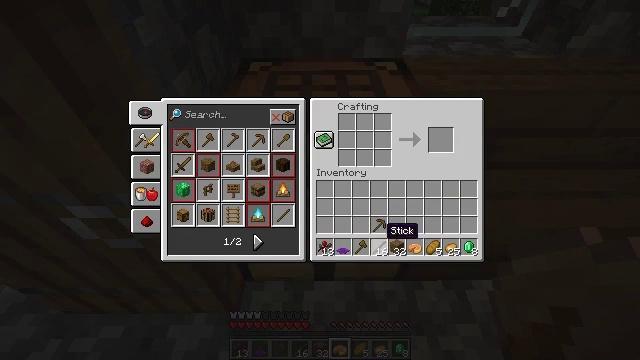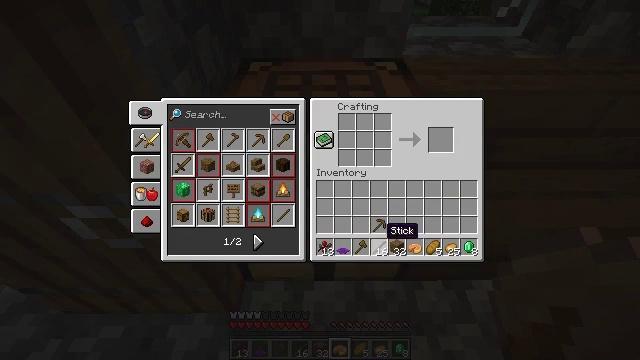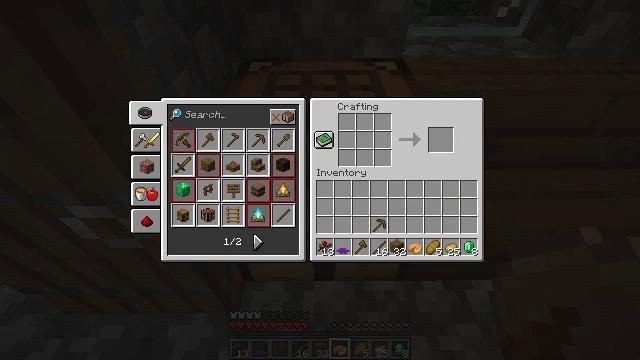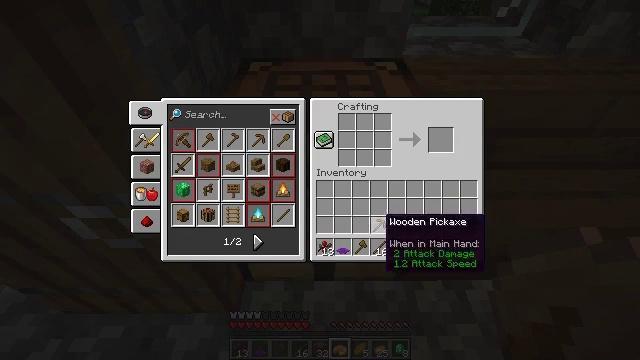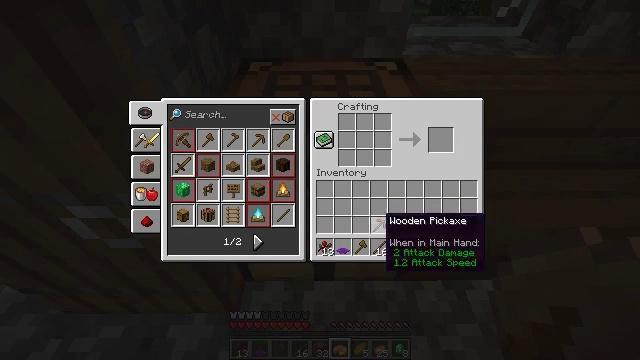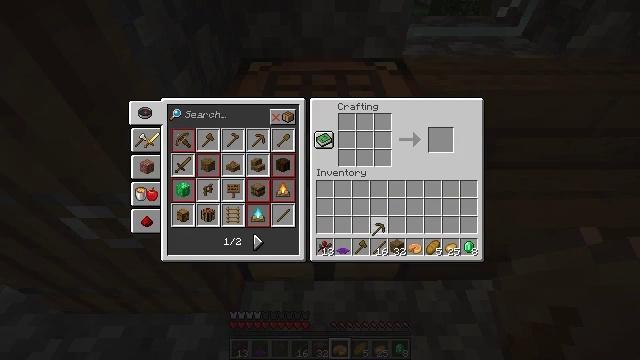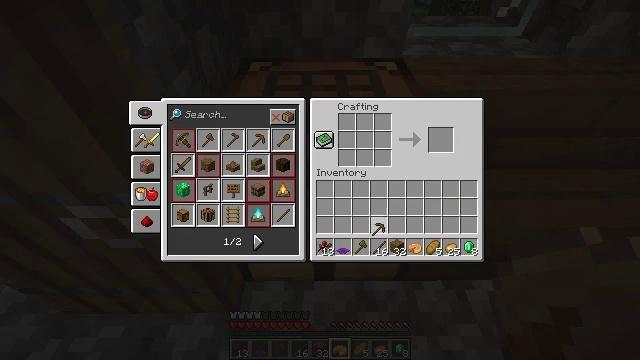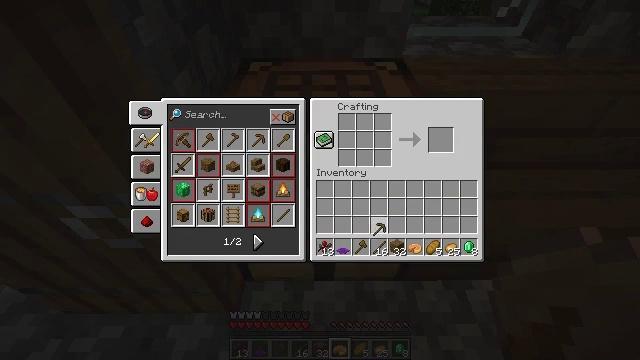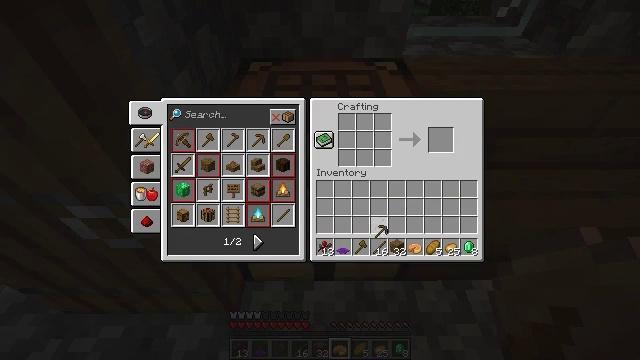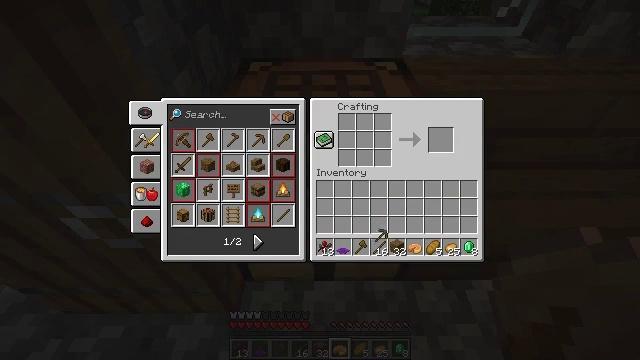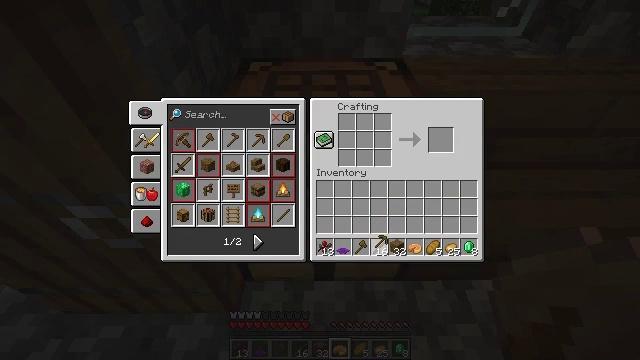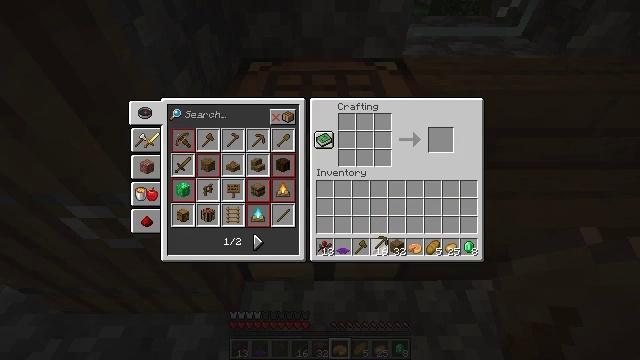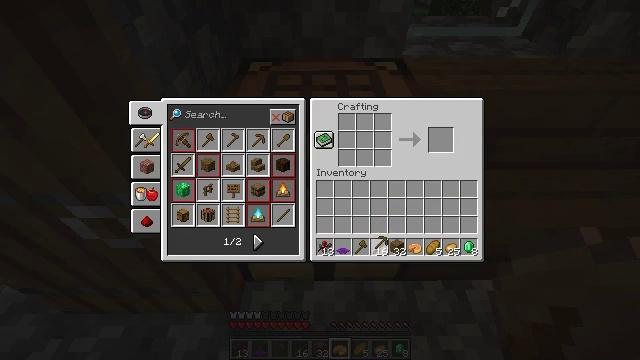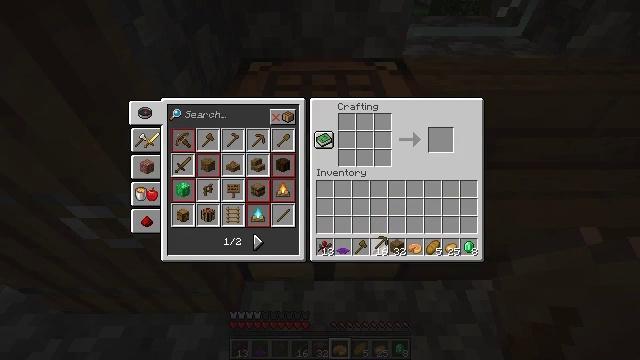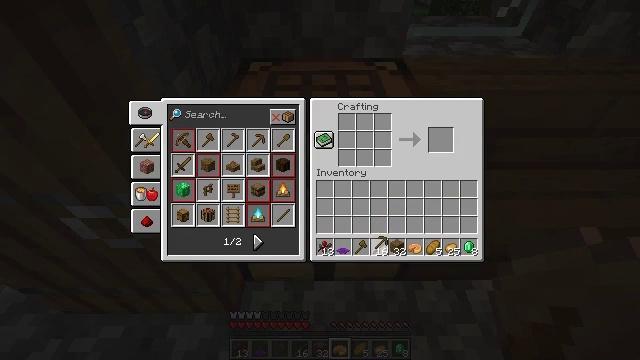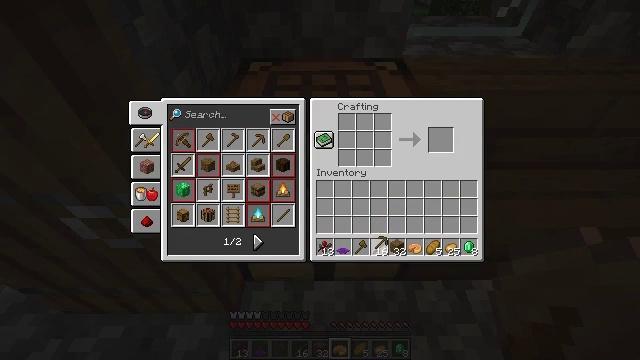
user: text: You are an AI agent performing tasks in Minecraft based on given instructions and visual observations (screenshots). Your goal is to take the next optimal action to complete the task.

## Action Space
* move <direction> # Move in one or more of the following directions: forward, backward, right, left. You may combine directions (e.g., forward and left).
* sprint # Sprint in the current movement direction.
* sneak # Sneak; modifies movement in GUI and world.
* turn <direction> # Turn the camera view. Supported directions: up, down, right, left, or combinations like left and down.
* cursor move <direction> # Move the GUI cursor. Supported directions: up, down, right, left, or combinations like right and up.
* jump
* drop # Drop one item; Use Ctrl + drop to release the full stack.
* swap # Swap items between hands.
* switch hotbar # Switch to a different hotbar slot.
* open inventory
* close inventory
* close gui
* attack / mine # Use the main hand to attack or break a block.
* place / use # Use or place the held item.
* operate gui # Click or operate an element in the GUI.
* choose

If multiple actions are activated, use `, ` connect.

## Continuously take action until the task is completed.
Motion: motion action
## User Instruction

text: Remove a pumpkin pie from the inventory.
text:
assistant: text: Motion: no_op
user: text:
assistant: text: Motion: no_op
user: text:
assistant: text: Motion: no_op
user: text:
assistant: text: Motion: no_op
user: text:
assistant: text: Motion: operate gui
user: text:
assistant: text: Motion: operate gui
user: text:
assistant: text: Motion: operate gui
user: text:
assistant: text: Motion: no_op
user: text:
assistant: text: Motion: no_op
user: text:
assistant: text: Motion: no_op
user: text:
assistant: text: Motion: no_op
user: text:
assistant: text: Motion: no_op
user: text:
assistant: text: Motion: operate gui
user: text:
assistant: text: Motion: operate gui
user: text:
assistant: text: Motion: operate gui
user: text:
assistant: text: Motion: no_op
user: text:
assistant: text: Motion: no_op
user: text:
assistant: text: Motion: no_op
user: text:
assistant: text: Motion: no_op
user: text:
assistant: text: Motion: no_op
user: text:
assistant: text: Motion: no_op
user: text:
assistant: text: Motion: no_op
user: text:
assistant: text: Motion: no_op
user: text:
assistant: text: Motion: operate gui
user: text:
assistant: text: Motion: operate gui
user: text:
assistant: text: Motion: operate gui
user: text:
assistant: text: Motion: no_op
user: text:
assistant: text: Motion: no_op
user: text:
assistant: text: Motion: no_op
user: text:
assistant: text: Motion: no_op